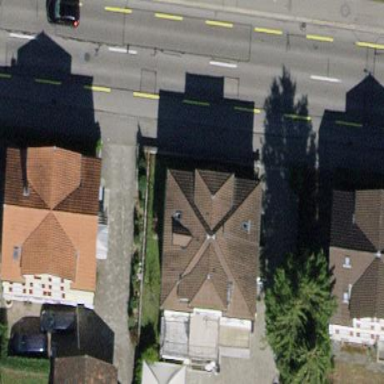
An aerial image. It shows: House with pyramidal roof shape.